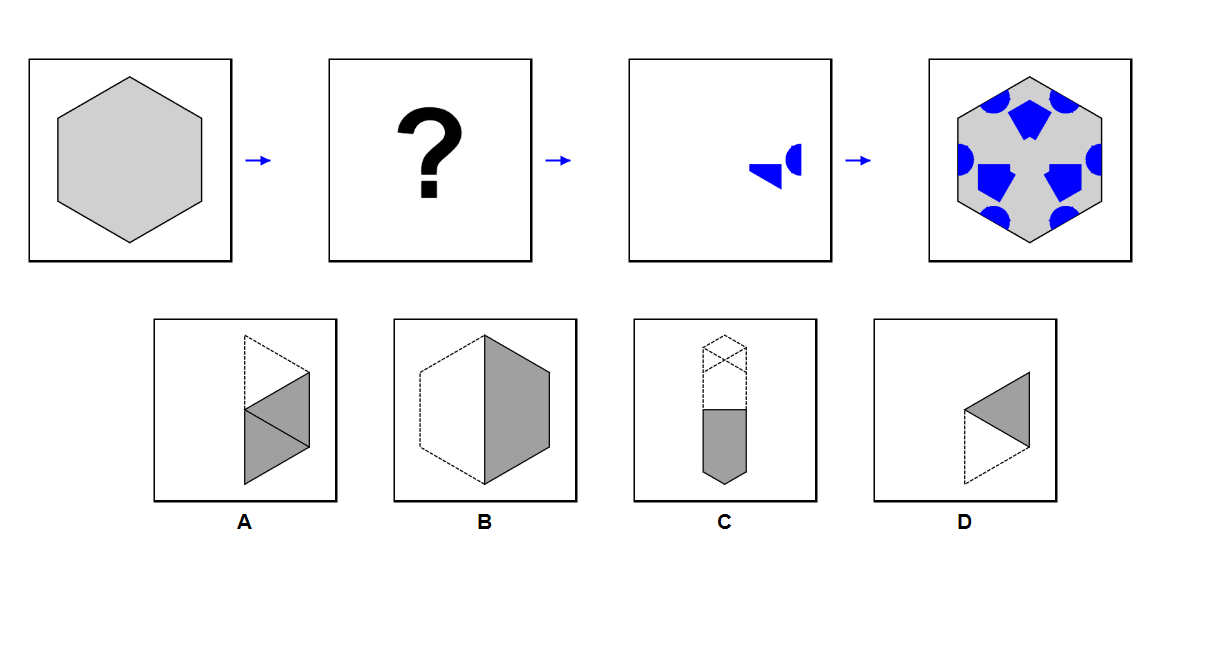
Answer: C